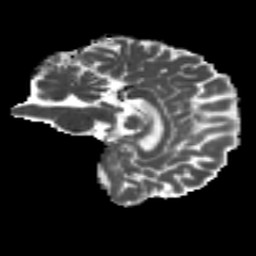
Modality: MD
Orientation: sagittal
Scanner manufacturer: siemens
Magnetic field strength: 3 T
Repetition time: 4.16 s
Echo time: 0.0806 s